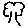
Label: tree